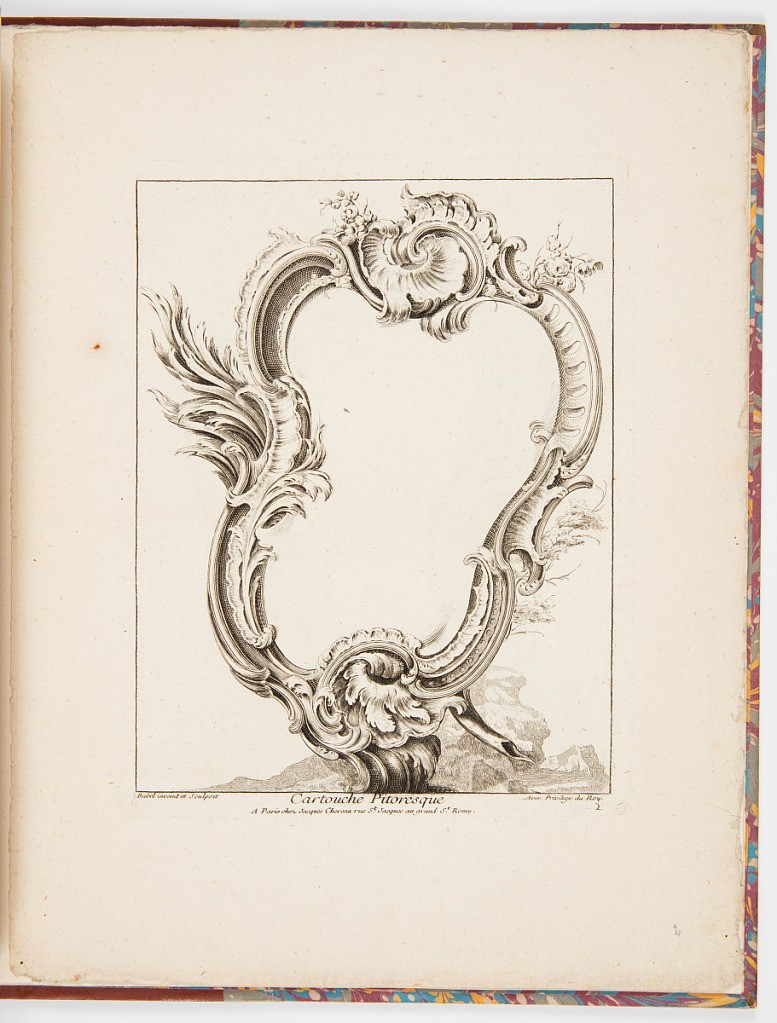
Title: Cartouche Pitoresque
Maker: Pierre Edme Babel, French, 1720–1775
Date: ca. 1740-1760
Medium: Etching on laid paper
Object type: Print
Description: Rocaille cartouche in front of a rocky landscape. The plate is signed.